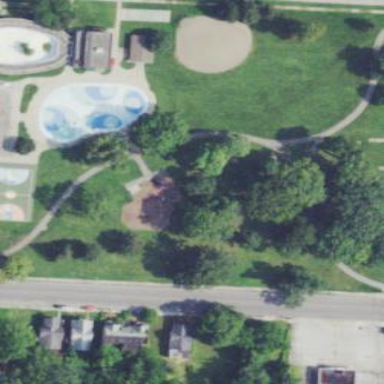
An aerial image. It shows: Lovely park for leisure and relaxation.